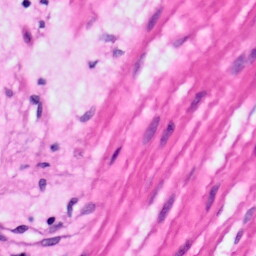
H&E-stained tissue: Pancreatic